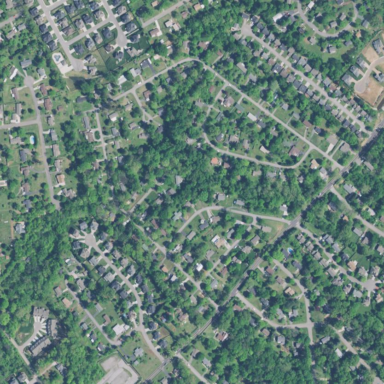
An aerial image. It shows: This residential area consists of single-family homes.